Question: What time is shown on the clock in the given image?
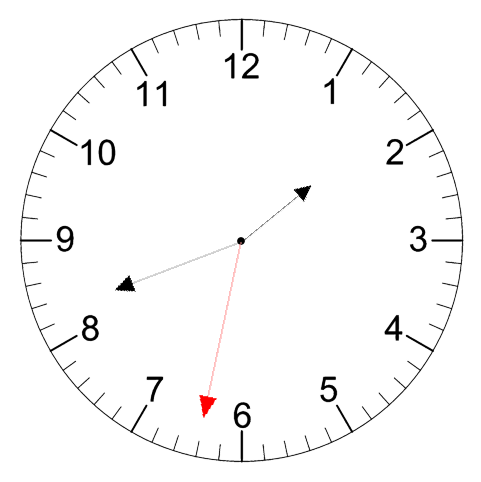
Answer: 01:41:32